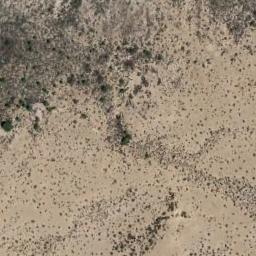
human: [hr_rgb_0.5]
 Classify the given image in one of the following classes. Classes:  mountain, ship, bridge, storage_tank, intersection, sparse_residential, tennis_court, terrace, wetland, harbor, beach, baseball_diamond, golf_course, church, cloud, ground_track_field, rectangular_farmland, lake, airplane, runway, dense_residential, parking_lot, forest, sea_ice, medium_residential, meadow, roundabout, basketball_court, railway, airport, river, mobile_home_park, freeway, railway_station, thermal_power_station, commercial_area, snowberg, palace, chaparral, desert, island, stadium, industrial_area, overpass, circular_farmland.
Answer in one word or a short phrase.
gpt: chaparral